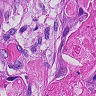
Metastatic tissue present: yes